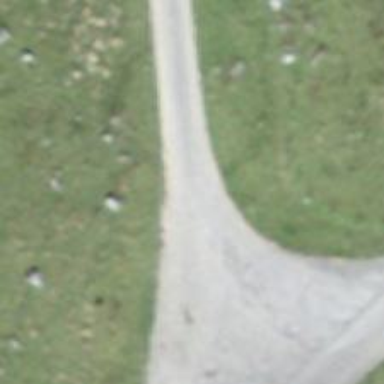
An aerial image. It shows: Gravel track with grade1.